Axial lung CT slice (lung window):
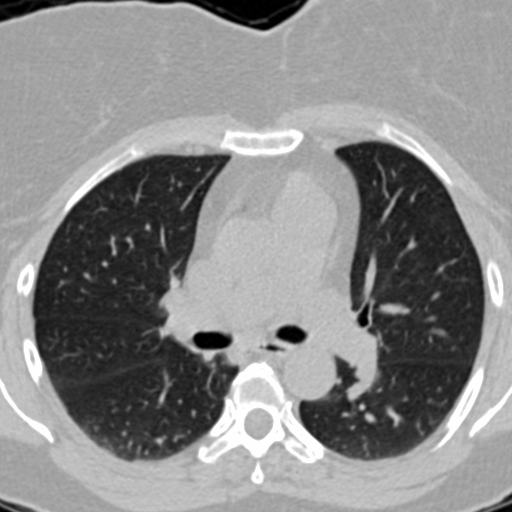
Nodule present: no